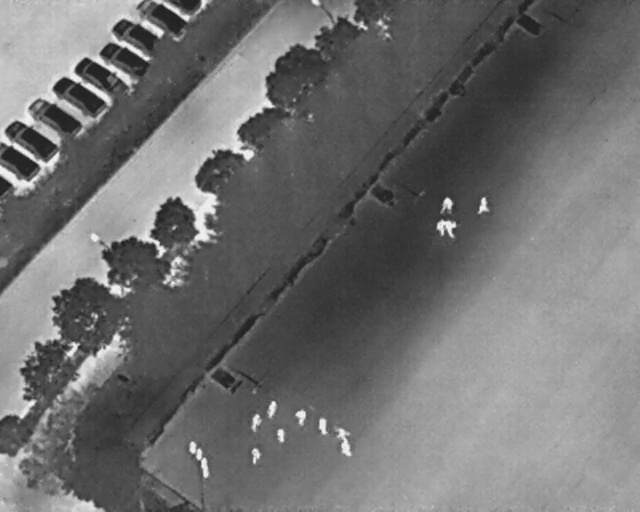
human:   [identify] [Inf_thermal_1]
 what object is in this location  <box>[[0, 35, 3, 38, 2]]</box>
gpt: <ref>1 small car at the left</ref>

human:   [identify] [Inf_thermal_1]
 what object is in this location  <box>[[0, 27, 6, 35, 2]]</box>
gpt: <ref>1 medium car at the left</ref>